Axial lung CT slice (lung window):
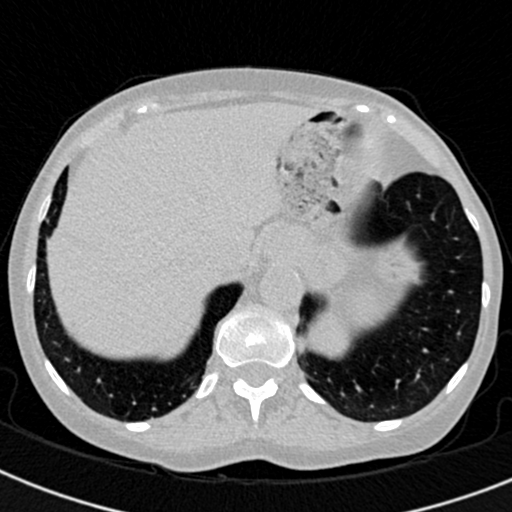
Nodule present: no